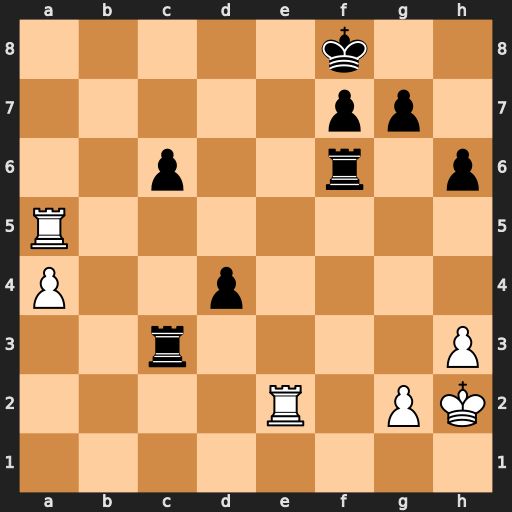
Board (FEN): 5k2/5pp1/2p2r1p/R7/P2p4/2r4P/4R1PK/8
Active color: w
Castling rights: -
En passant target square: -
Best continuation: Ra8#